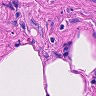
Metastatic tissue present: no